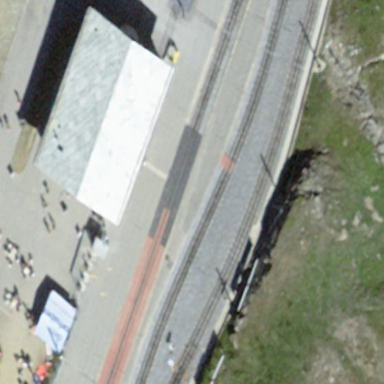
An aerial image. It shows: Platform for public transport and railway.